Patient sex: F
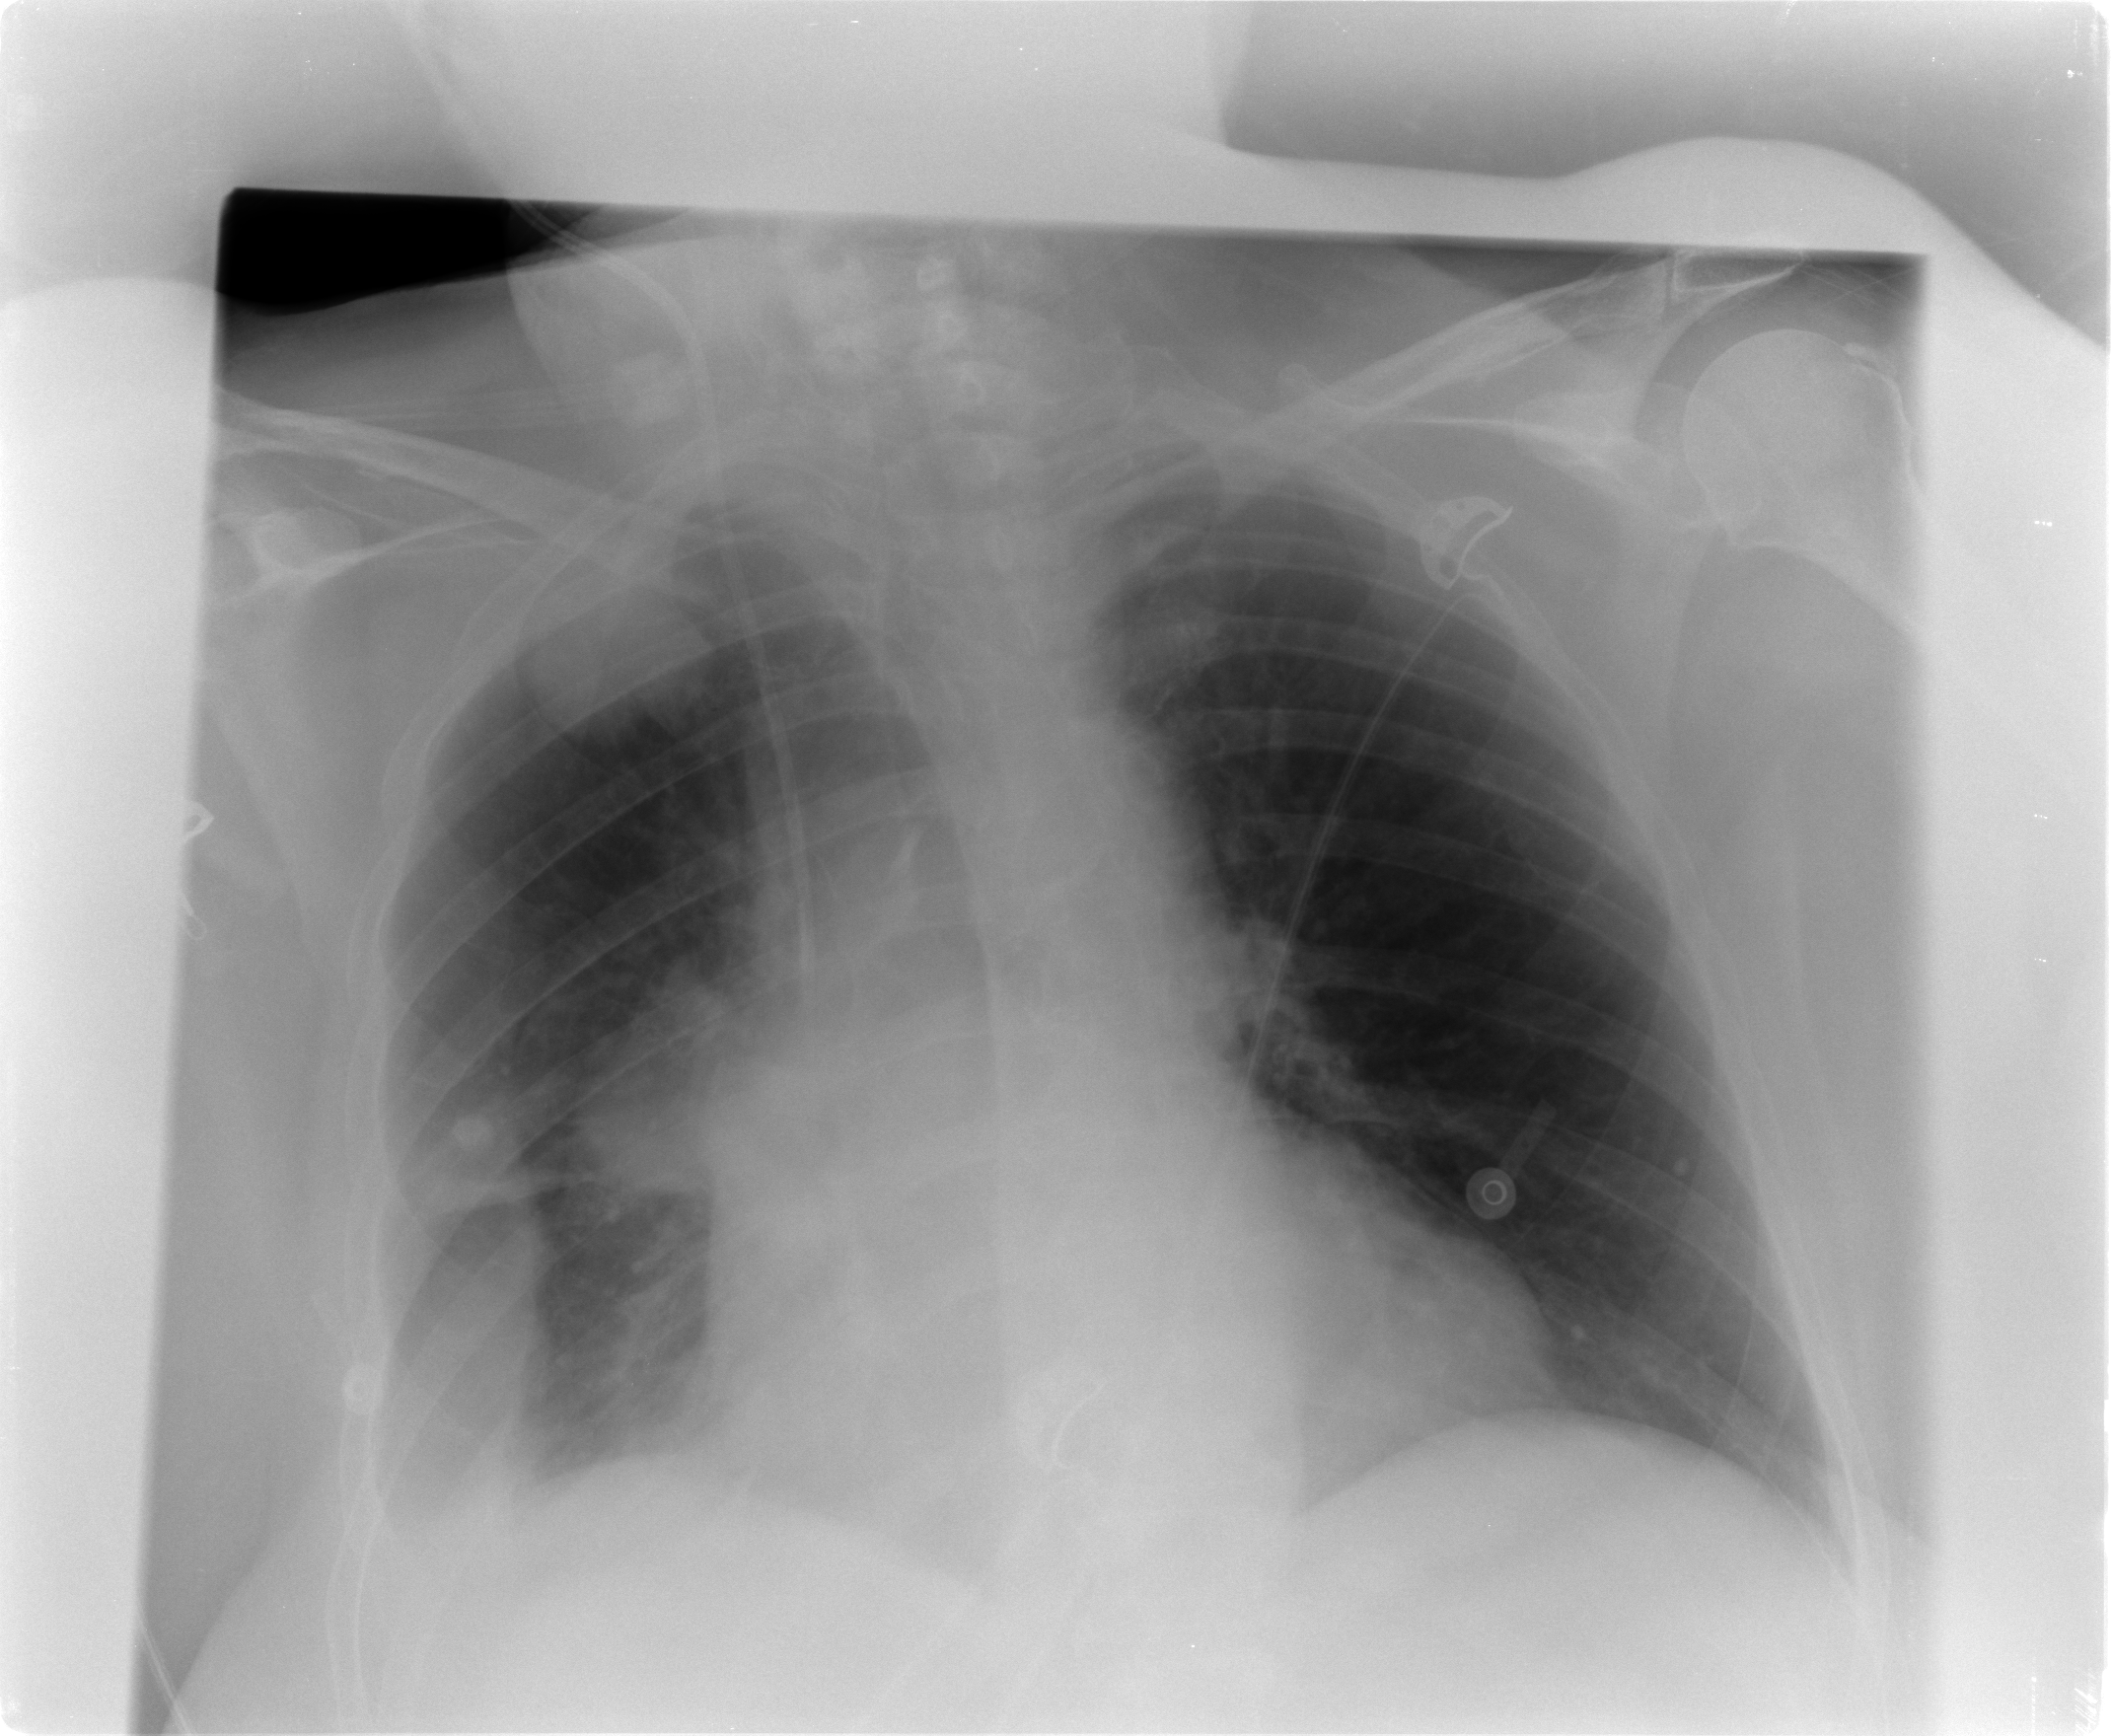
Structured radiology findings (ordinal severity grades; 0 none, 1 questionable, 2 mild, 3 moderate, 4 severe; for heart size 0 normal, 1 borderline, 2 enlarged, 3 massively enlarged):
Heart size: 1
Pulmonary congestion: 0
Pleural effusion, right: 0
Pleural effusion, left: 0
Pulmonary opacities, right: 1
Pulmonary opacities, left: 0
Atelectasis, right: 2
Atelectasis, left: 0